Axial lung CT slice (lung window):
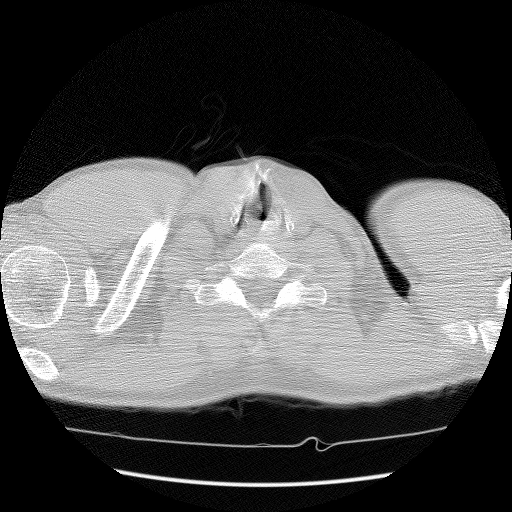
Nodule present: no